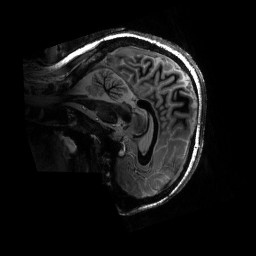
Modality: T1w
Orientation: sagittal
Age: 29
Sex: male
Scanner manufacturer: siemens
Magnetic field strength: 6.98 T
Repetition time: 4.5 s
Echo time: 0.00337 s